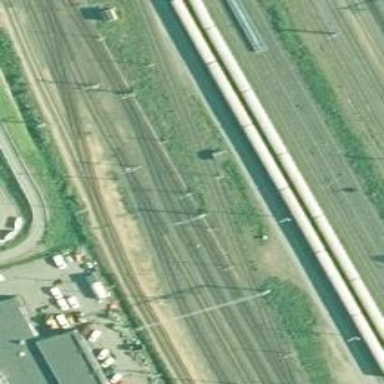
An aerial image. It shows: Rail yard with electrified contact lines for the trains.